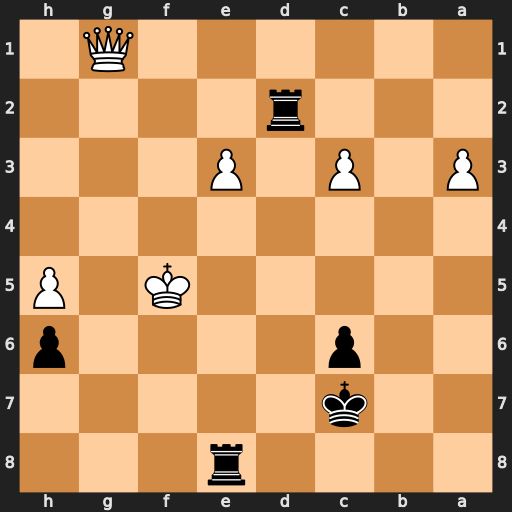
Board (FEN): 4r3/2k5/2p4p/5K1P/8/P1P1P3/3r4/6Q1
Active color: b
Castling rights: -
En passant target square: -
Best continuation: Rf2+ Qxf2 Rf8+ Kg6 Rxf2